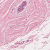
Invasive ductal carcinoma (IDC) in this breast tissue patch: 1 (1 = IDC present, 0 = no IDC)